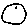
Label: moon